Question: Is there a way to have an x,y pair dataset given to a function that will return a list of curve fit models and the coeff. The program DataFit does this with about 200 different models, but we are looking for a pythonic way. From exponential to inverse polynomial etc.
I have seen many posts of manually using scipy to type each model, but this is not feasible for the number of models we want to test.
The closest I found was pyeq2, but this is not returning the list of functions, and seems to be a rabbit hole to code for.
If R has this available, we could use that but python is really the goal
Below is an example of the data, we want to find the best way to describe this curve

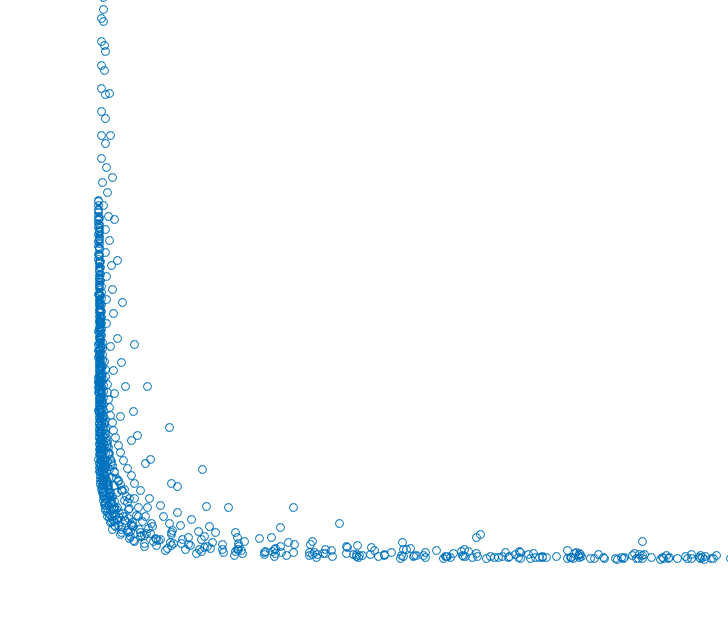
Answer: In the end, we found that Eureqa software was able to achieve this. <URL>